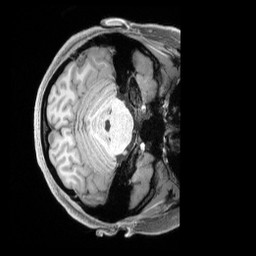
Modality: T1w
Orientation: axial
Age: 27
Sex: female
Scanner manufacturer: siemens
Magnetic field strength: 3 T
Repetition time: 2.4 s
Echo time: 0.00222 s